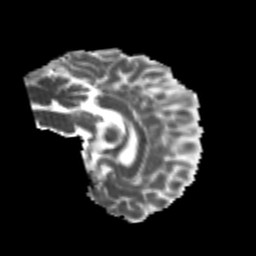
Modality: MD
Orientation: sagittal
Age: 24
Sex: female
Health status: healthy
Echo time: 0.074 s